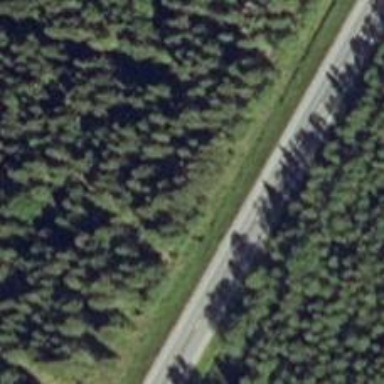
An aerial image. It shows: Asphalt road classified as trunk highway.